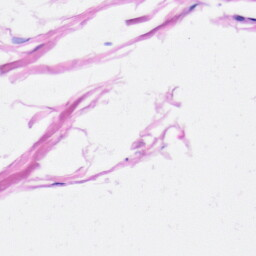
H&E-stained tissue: Heart